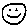
Label: smiley face